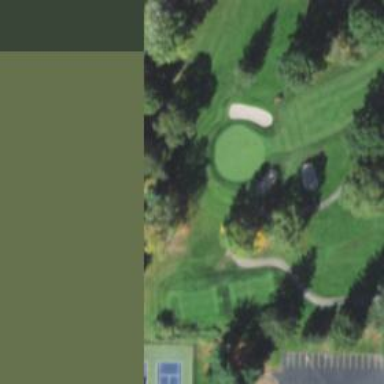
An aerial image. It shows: View of golf hole.